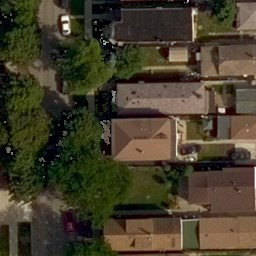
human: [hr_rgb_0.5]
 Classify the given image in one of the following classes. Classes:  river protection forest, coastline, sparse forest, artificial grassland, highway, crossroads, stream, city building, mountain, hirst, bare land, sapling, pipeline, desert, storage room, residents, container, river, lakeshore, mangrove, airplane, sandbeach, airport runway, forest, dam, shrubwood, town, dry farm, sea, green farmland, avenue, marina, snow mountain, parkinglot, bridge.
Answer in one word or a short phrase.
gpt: residents